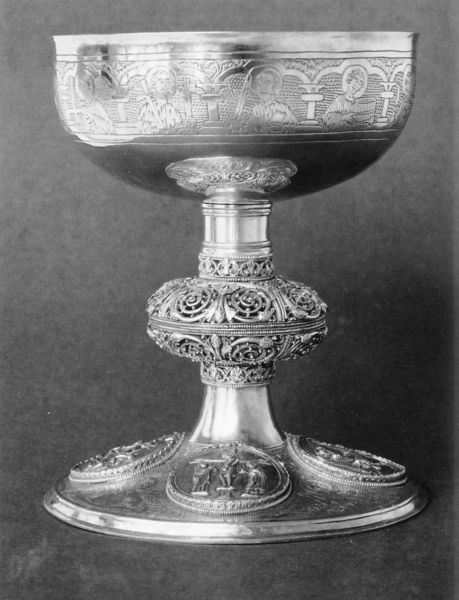
Titel: Kelch
Standort: Köln, St. Aposteln (EU - D - NRW); Herkunftsort: Köln (EU - D - NRW)
Schlagwörter: fuß, weiß, schmuck, schwarz, säulen, ornament, schale, silber, gold, kelch, gotik, kreis, relief, figuren, erhaben, glanz, ornamente, glänzend, metall, foto, bögen, becher, medaillon, schwarz-weiß, kreise, gravur, knauf, heiligenschein, kreuzigung, gottesdienst, hostie, heilige, abendmahl, pokal, filigran, goldschmiedekunst, objekt, punziert, szenen, durchbrochen, details, gral, goldschmied, medaillons, kries, apostel, goldschmiedearbeit, graviert, zieselierung, 1300, tassilo, silberkelch, metallschmidearbeit, kirchengerät, kato